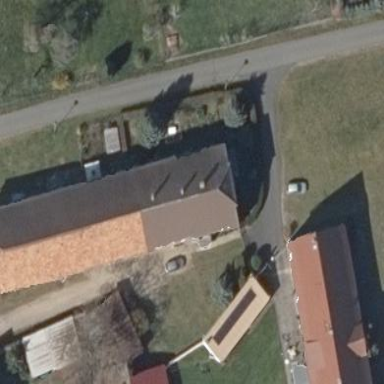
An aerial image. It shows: Simple and straightforward house.